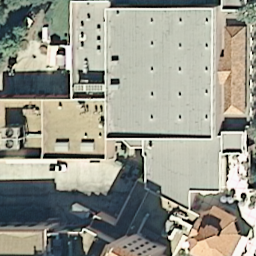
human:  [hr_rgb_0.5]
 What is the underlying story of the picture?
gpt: buildings